RGB frame:
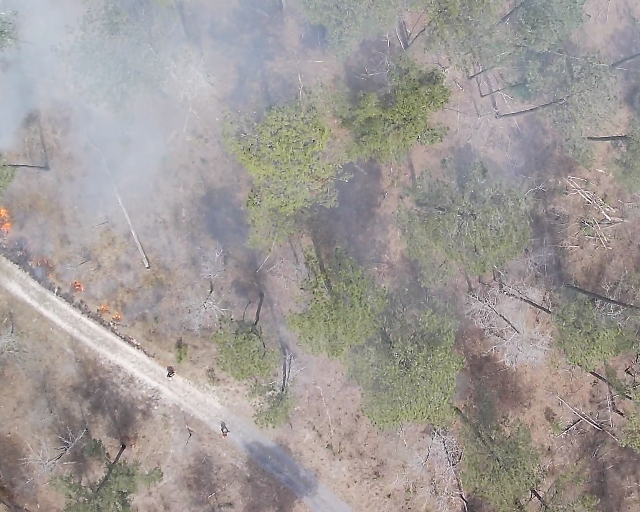
Thermal frame:
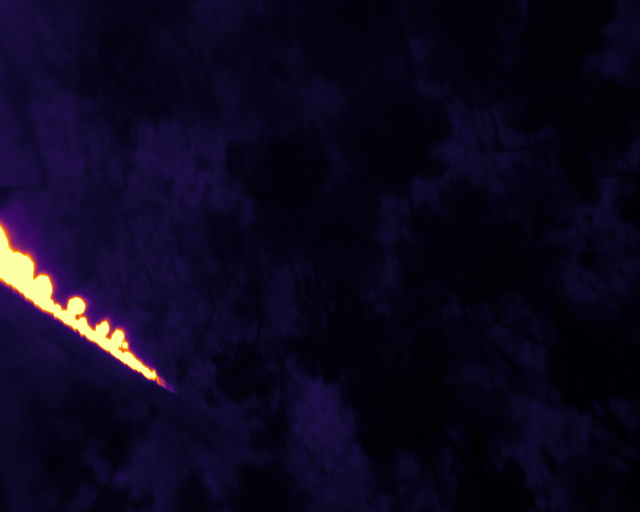
Captured: 2026-02-26 02:27:57
Pixels at or above 80 °C: 5379 (fraction of frame: 0.01642)